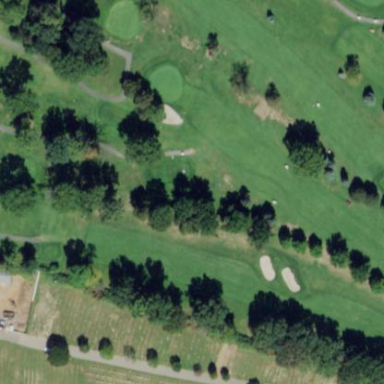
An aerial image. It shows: Area with grass used as rough in golf course.